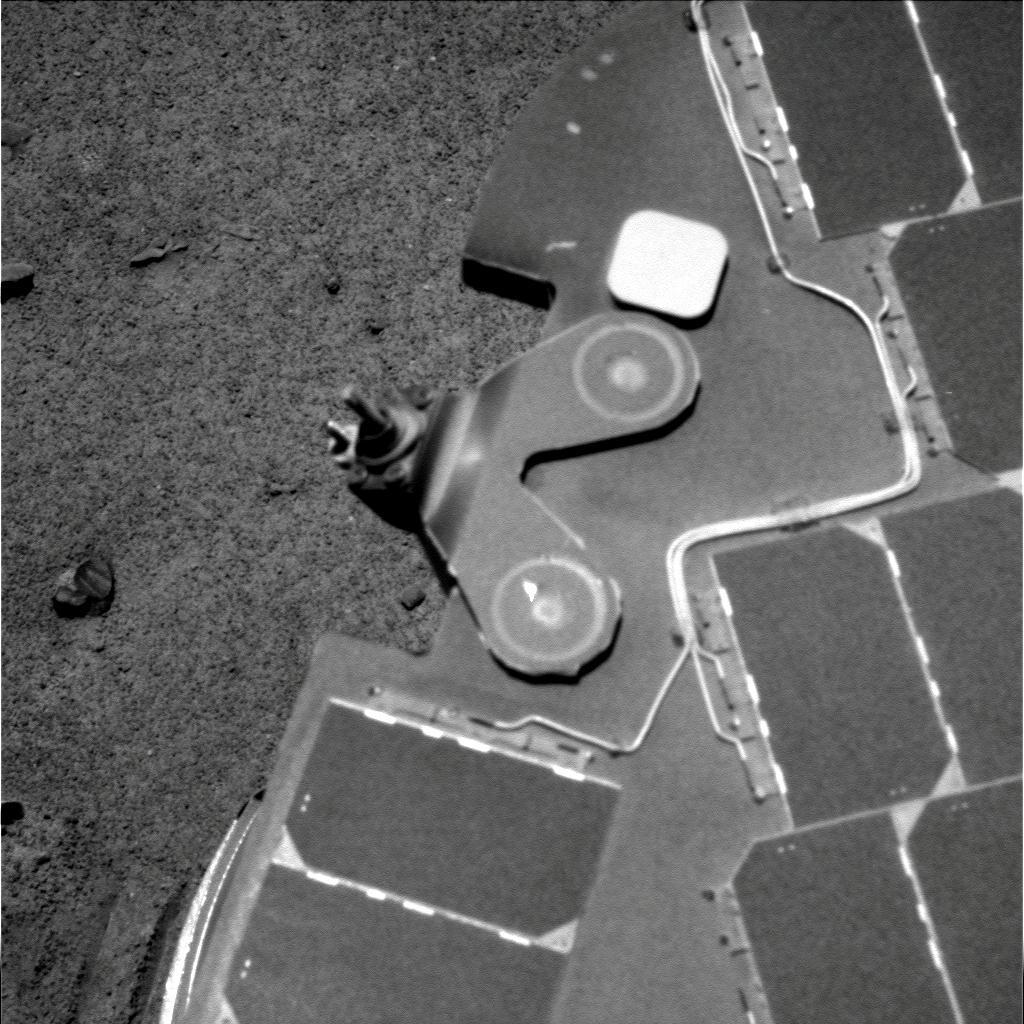
Terrain classes present: Background, Bedrock, Gravel / Sand / Soil, Rock